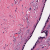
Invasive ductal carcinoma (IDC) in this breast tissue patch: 0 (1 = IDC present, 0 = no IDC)